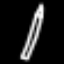
Label: pencil